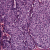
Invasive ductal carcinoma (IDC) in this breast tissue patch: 1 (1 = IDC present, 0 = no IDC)